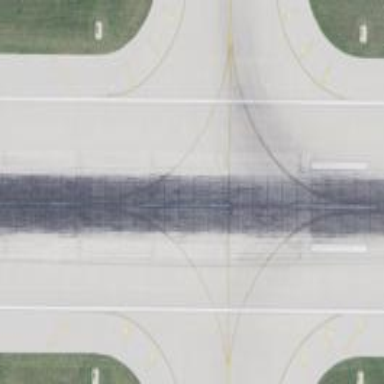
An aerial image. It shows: Image of taxiway at airport.